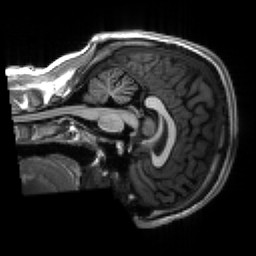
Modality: T1w
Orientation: sagittal
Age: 19
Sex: male
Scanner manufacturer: siemens
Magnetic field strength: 3 T
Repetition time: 2.3 s
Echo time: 0.00266 s